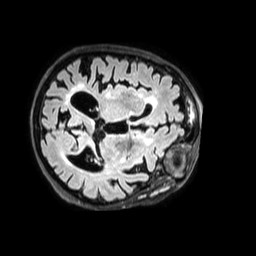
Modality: FLAIR
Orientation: axial
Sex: female
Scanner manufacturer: philips
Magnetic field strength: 3 T
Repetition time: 4.8 s
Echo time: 0.2818 s